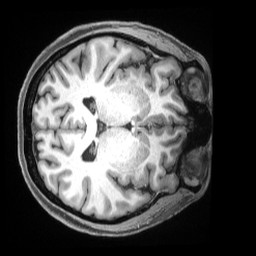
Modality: T1w
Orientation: axial
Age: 34
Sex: female
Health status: ill
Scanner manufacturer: siemens
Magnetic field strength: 3 T
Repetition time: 2.5 s
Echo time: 0.00181 s